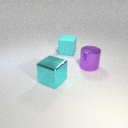
large cyan metal cube in front of large purple metal cylinder